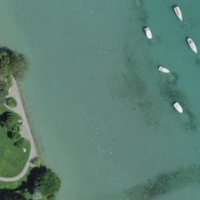
EUNIS habitat code: 14
Species observed at this site:
Symphoricarpos albus
Phalacrocorax carbo
Cygnus olor